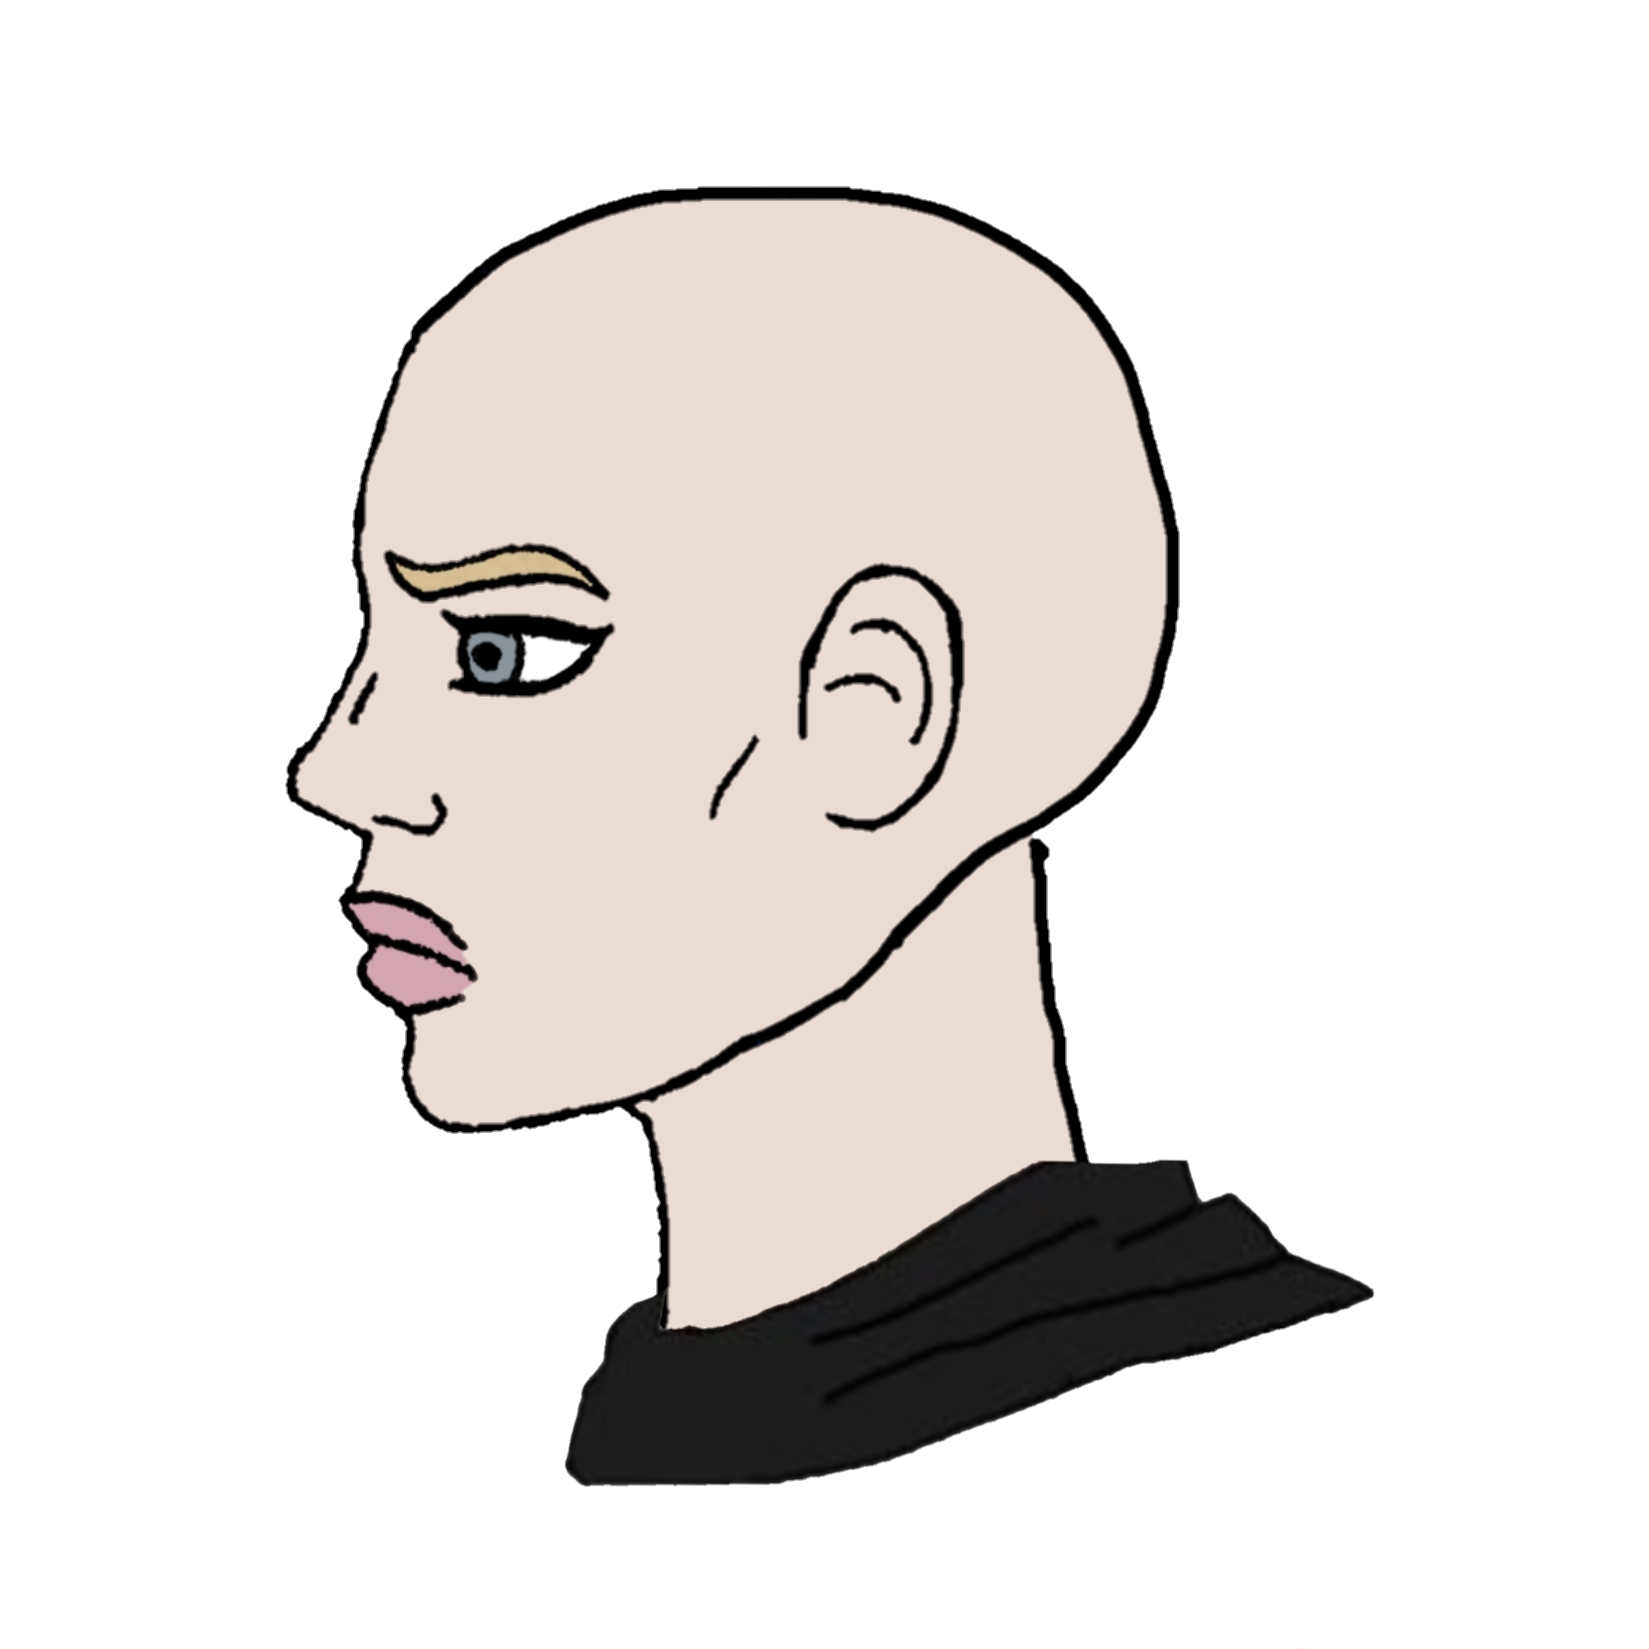
Label: 4_Yes_Chad